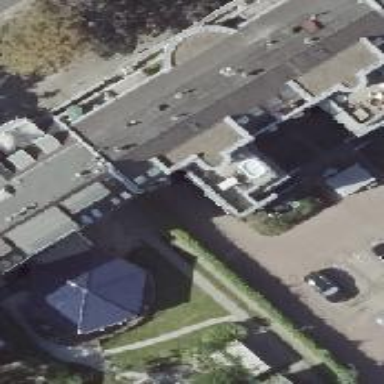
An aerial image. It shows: Residential building.